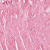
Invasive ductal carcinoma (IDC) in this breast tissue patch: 0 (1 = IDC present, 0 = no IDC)